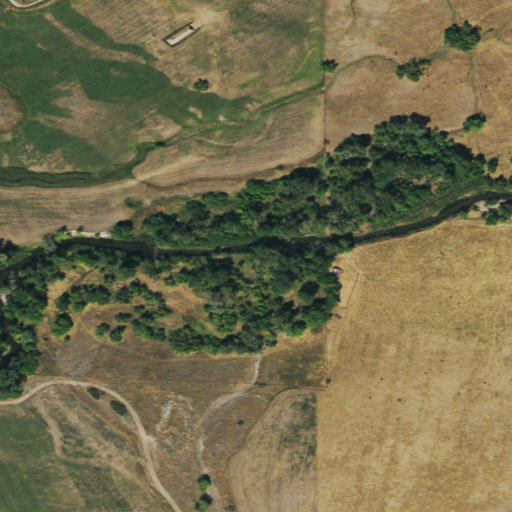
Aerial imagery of valley in Wyoming named Park Draw containing pasture, herbaceous wetlands, woody wetlands, and shrub